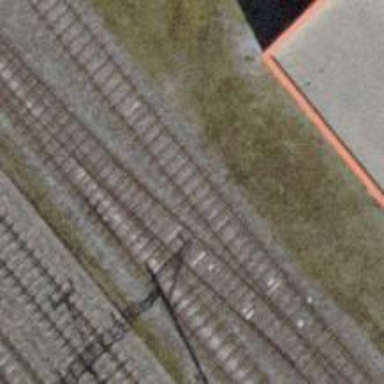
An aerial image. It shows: Railway yard with one track in service.